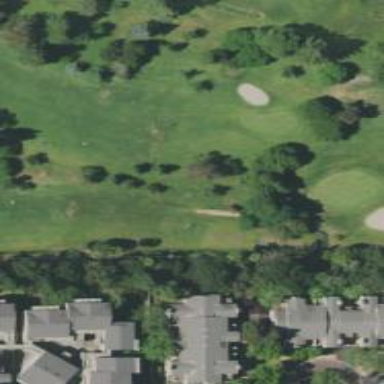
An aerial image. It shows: Path for golf carts.